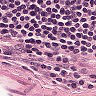
Metastatic tissue present: no